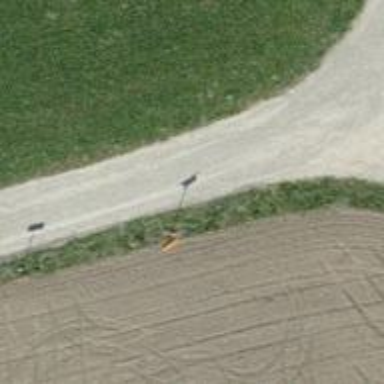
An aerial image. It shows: Pole with roof-covered pipeline marker.